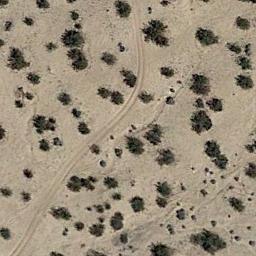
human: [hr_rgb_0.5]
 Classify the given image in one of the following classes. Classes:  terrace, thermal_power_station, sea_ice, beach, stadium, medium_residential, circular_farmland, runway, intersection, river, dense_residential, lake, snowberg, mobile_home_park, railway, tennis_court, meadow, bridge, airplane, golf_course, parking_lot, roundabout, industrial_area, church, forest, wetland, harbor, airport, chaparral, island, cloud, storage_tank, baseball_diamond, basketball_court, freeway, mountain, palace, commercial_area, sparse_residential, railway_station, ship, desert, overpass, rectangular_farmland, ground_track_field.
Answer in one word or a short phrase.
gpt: chaparral